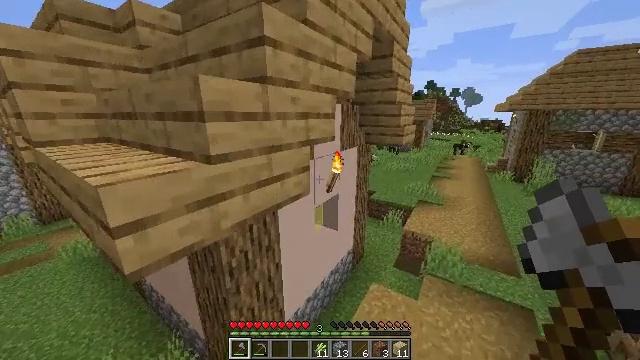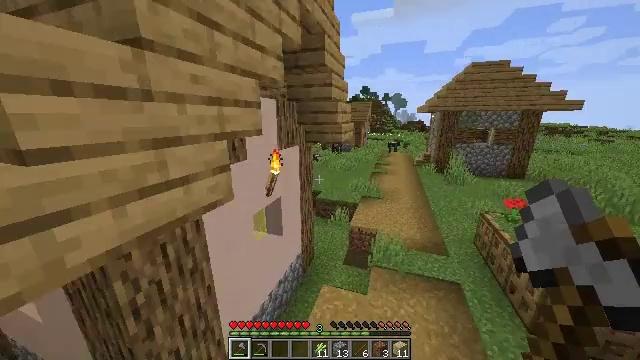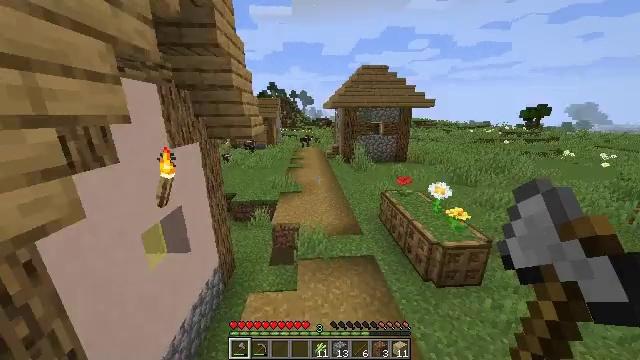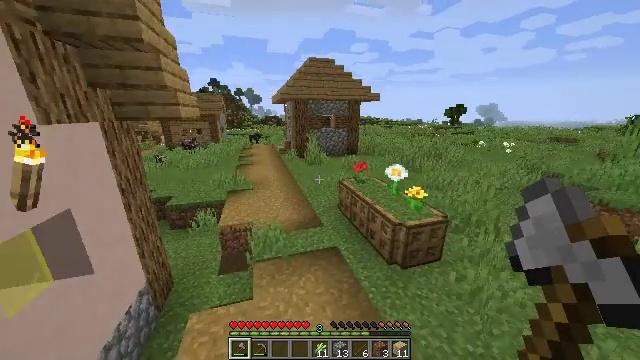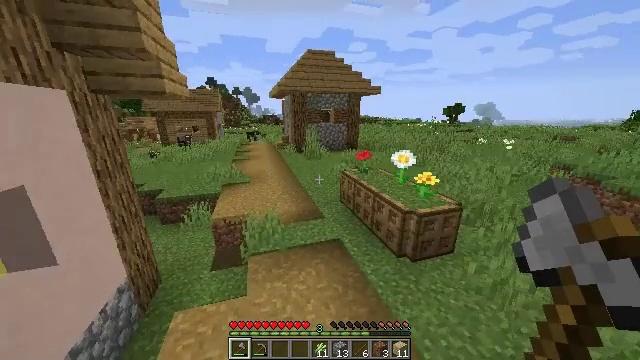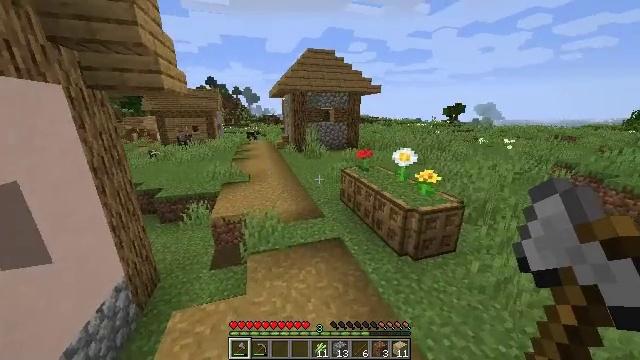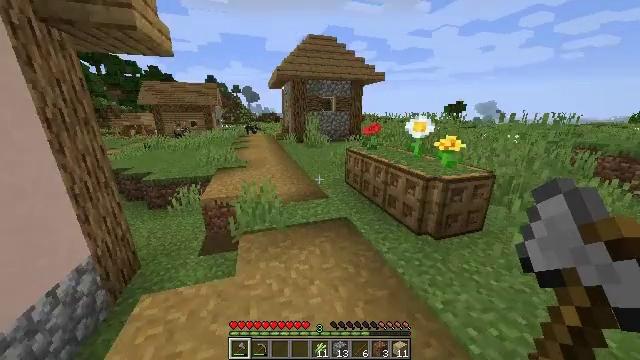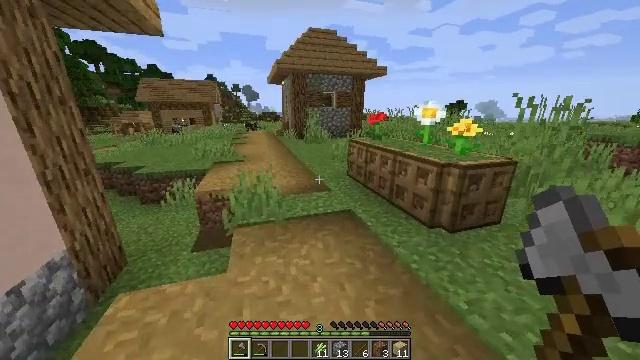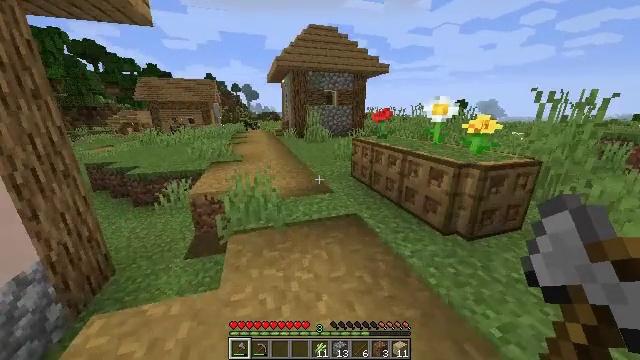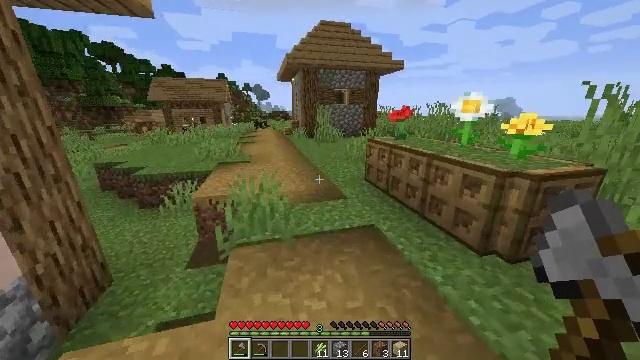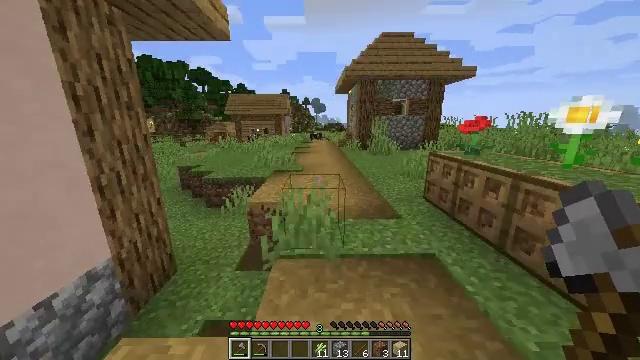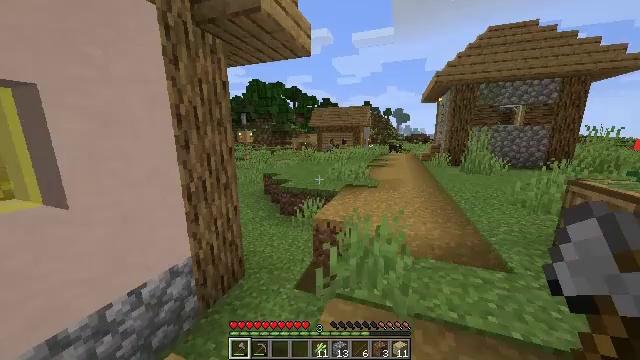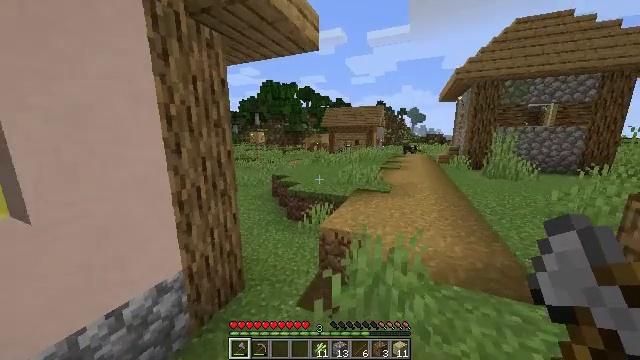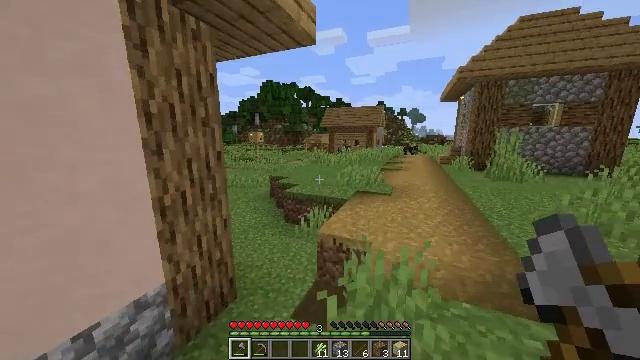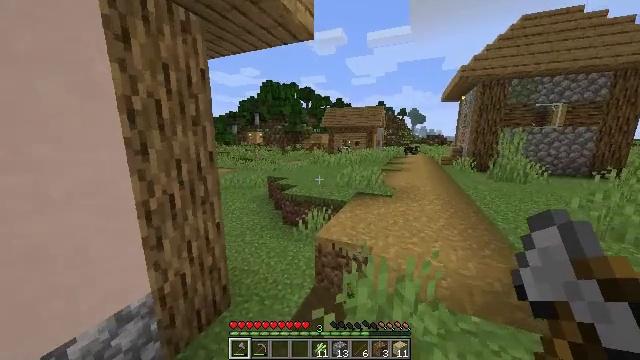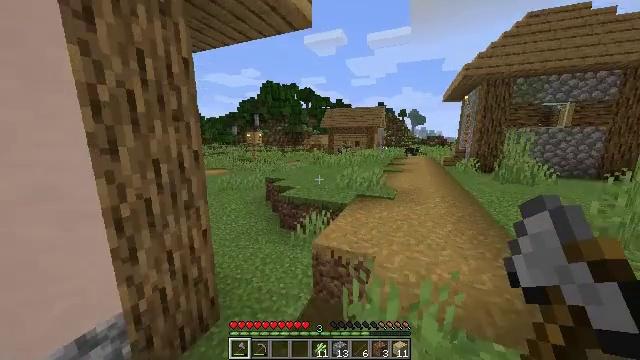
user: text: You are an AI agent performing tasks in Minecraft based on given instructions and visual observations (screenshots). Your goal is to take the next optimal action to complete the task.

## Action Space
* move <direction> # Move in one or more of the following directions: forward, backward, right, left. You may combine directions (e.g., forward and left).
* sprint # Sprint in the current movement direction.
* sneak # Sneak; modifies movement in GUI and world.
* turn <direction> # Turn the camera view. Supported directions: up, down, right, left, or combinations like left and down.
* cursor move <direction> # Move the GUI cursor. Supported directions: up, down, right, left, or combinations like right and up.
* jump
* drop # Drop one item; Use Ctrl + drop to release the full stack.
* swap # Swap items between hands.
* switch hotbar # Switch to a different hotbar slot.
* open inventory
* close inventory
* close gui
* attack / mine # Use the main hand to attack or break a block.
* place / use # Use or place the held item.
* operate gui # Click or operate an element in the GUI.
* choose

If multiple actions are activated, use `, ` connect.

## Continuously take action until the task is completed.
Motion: motion action
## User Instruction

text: Retrieve the brewing stand by breaking it.
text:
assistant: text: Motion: move forward and move right, sprint, turn right
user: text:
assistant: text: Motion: move forward, sprint, turn right
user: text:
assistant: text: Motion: move forward, sprint, turn right
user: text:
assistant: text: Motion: move forward, sprint
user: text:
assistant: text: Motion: move forward, sprint
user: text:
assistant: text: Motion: move forward, sprint
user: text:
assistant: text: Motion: move forward, sprint
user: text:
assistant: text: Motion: move forward, sprint
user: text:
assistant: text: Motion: move forward, sprint, turn left
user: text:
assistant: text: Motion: move forward, sprint, turn left and up
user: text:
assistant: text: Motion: move forward, sprint, turn left and up
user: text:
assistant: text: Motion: move forward, sprint, turn left
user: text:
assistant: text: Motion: move forward, sprint
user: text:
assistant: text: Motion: move forward, sprint
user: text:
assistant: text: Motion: move forward, sprint
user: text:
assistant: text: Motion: move forward, sprint
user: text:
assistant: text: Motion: move forward, sprint
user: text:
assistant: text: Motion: move forward, sprint, turn left
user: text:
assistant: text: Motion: move forward, sprint, turn left, jump
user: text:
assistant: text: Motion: move forward, sprint, turn left, jump
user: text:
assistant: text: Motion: move forward, sprint, turn left, jump
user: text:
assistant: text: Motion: move forward, sprint
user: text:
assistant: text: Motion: move forward, sprint, turn left
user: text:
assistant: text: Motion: move forward, sprint, turn left
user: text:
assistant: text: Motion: move forward and move left, sprint, turn left
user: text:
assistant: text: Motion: move forward and move left, sprint, turn left
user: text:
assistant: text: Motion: move forward and move left, sprint, turn left
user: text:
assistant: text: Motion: move forward and move left, sprint, turn left and up
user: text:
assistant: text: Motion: move forward and move left, sprint, turn left and up
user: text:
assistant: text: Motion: move forward, sprint, turn left